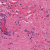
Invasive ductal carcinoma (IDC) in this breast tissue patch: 0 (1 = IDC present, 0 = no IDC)